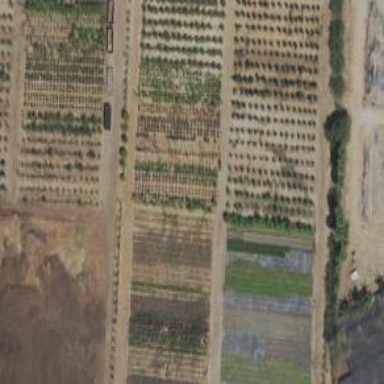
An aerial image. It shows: Plant nursery with shrubs.